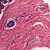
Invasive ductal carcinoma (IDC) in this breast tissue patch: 0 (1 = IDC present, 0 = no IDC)